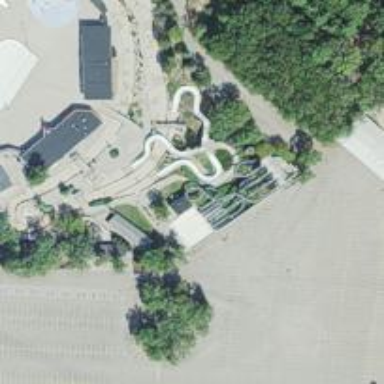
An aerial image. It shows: Water slide attraction.